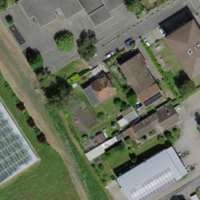
EUNIS habitat code: 55
Species observed at this site:
Oxalis corniculata
Aegopodium podagraria